Question: Game Rule: Clicking a light toggles itself and its diagonal (upper-left, upper-right, lower-left, lower-right) lights. What is the minimum number of clicks required to turn off all the lights?
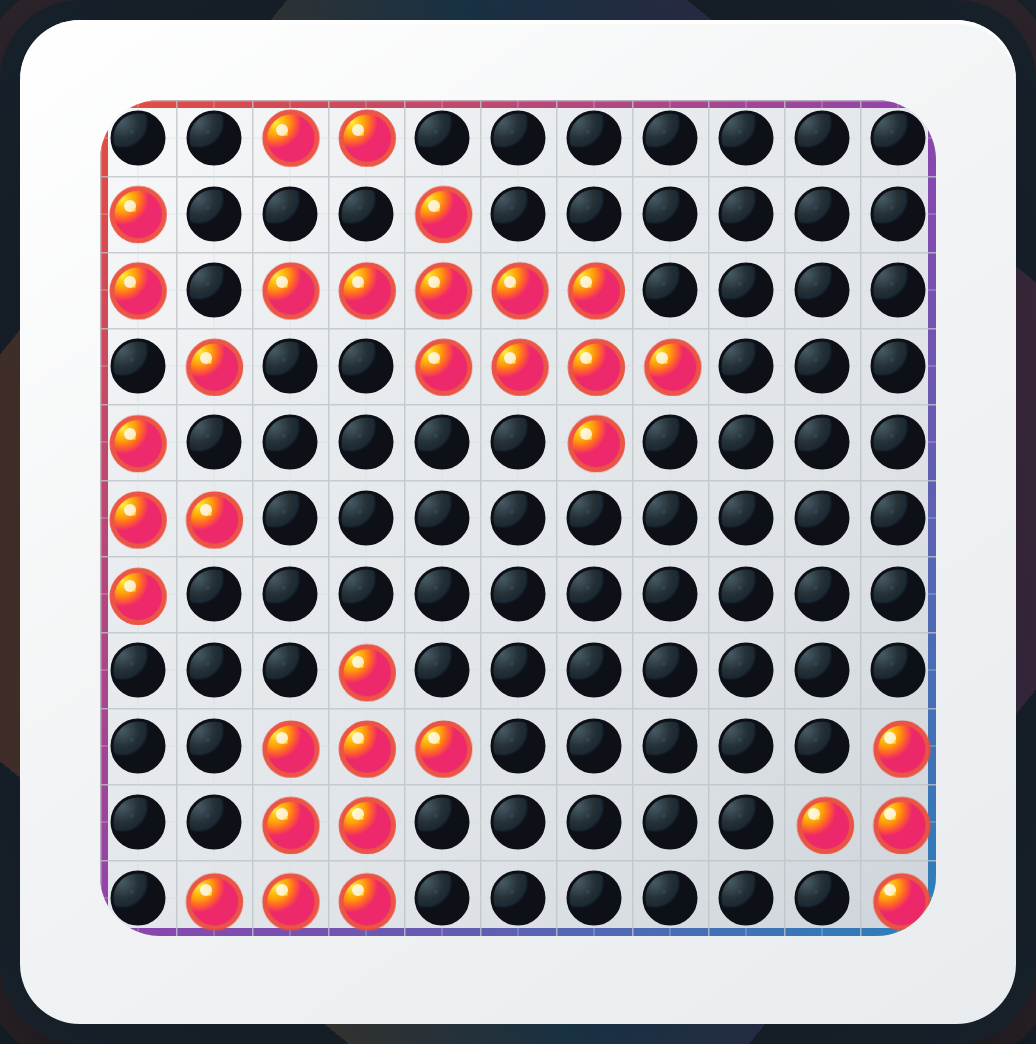
Answer: 9